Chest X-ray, AP view. Patient: 19 years old, sex M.
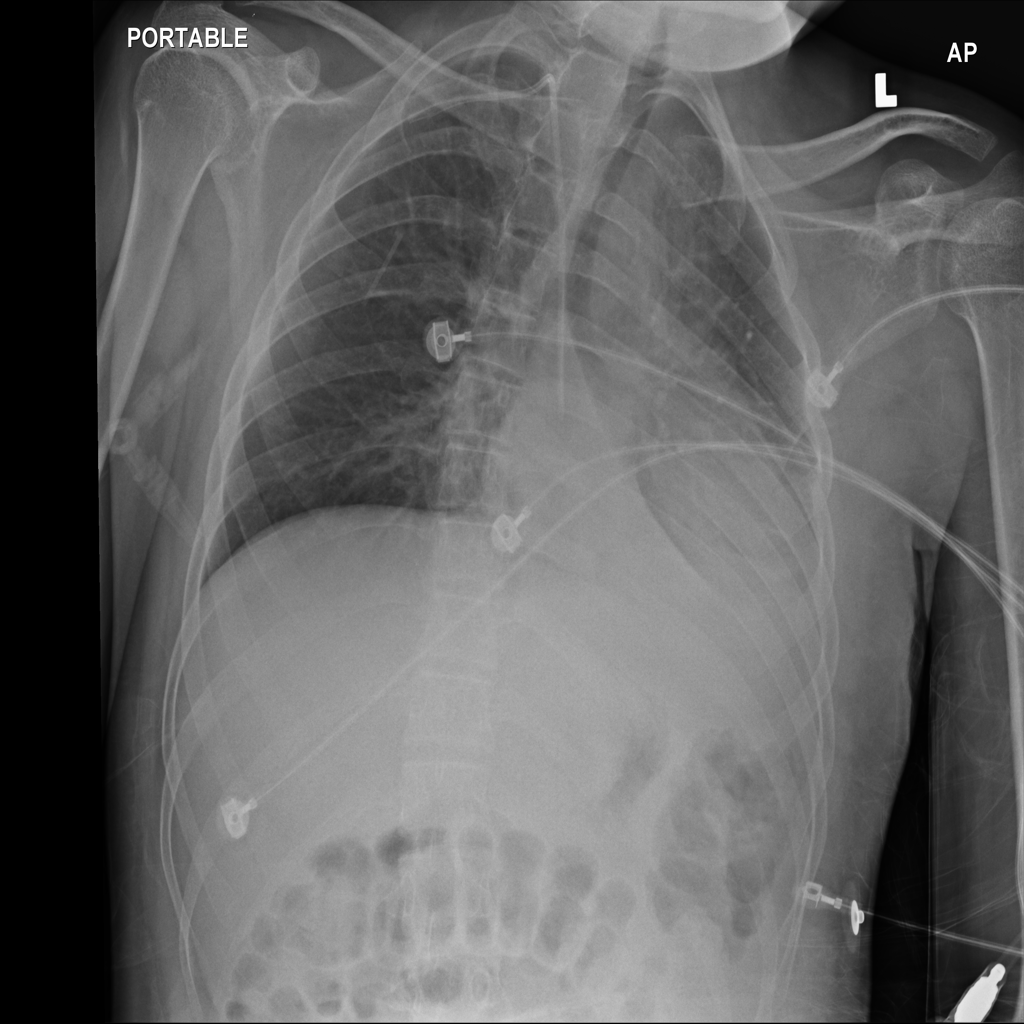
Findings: Consolidation